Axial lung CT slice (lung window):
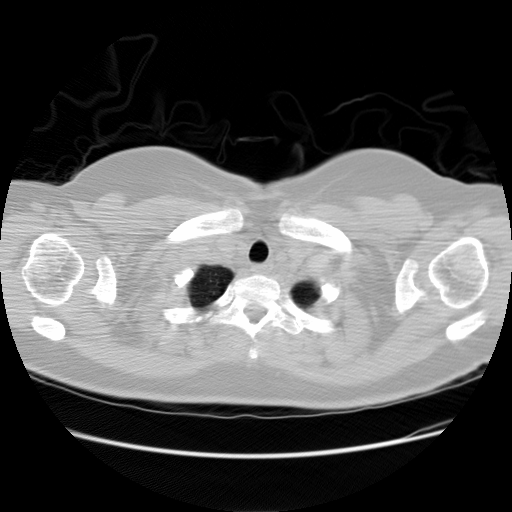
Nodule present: no